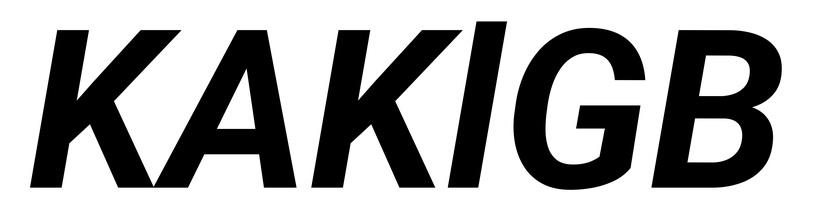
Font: Roboto-Italic_Bold_Italic